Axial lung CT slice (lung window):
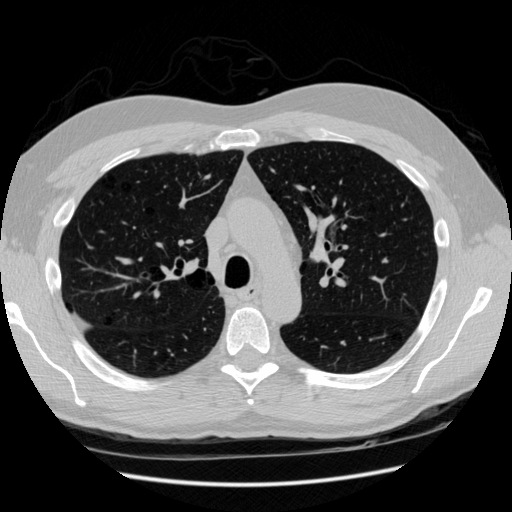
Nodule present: no